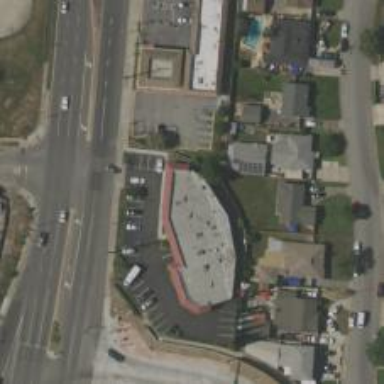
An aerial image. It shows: Convenience shop.